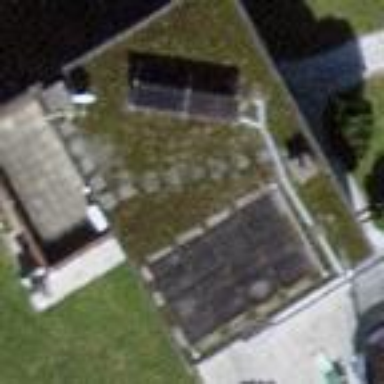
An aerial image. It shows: House with flat roof.